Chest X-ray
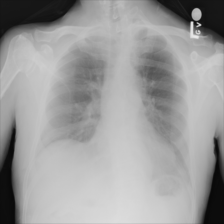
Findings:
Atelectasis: negative
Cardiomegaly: negative
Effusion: negative
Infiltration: negative
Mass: negative
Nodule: negative
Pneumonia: negative
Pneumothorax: negative
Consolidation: negative
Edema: negative
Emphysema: negative
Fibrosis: negative
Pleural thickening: negative
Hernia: negative